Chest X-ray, PA view. Patient: 50 years old, sex F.
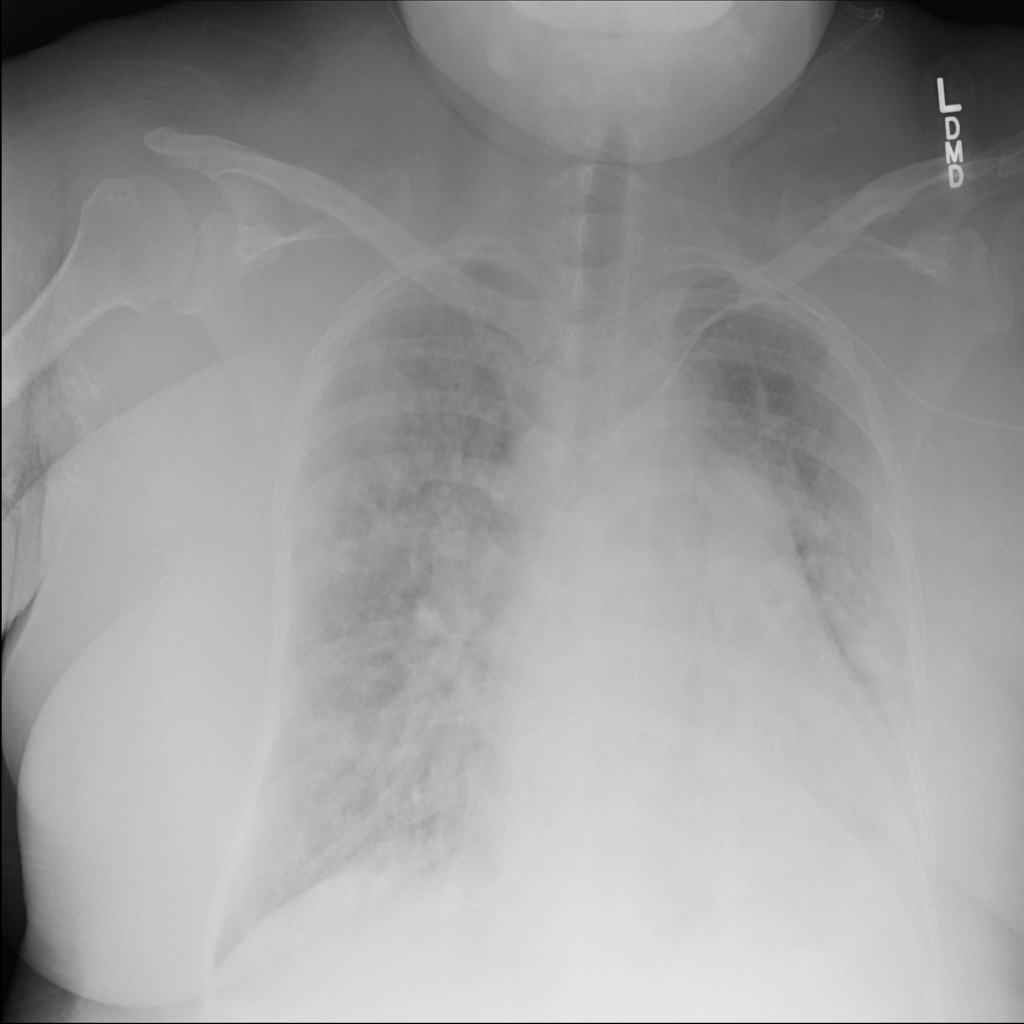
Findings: No Finding